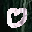
Label: 0